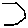
Label: hexagon